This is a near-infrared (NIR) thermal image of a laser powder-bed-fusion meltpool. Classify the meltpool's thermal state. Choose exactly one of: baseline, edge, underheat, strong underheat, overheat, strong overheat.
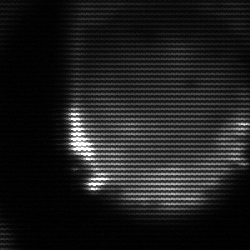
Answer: edge